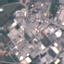
Land use / land cover class: Industrial